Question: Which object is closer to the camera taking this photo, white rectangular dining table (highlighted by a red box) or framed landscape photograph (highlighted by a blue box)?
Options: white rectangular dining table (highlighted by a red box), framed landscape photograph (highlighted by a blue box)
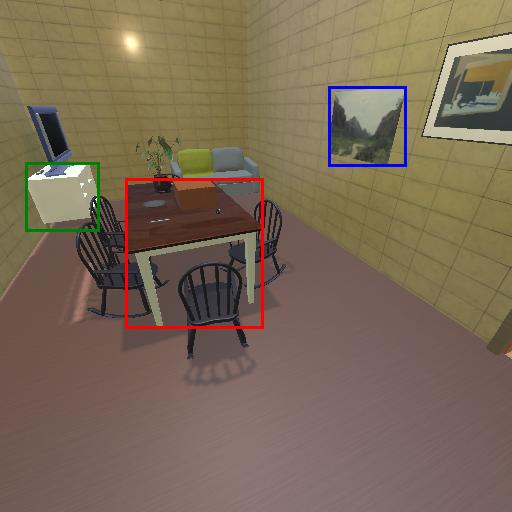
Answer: white rectangular dining table (highlighted by a red box)